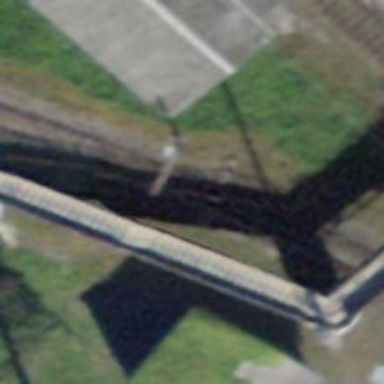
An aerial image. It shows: Railway switch.